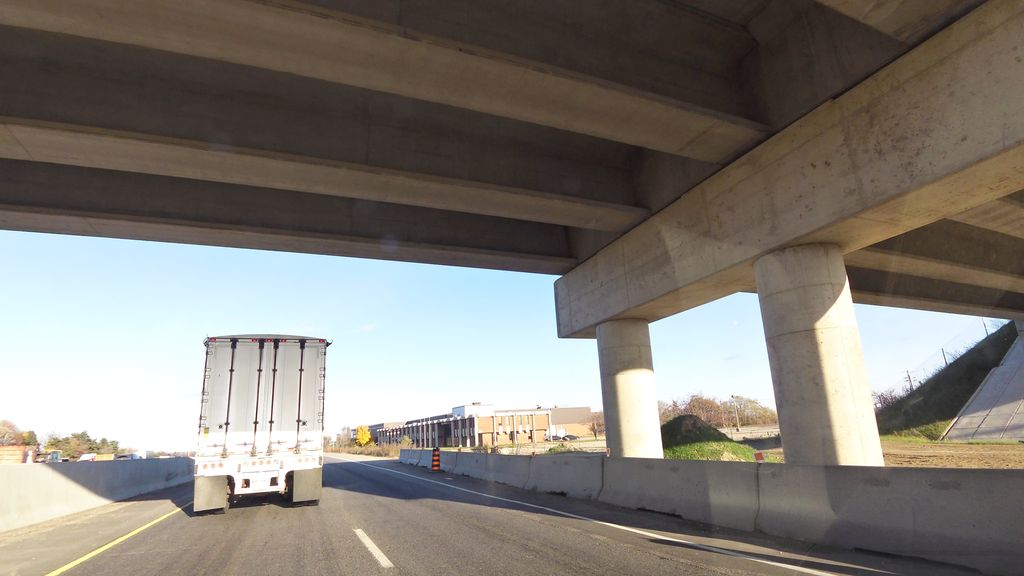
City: kitchener-waterloo